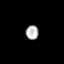
Tissue: prostate
Cell type: T cells
Senescence score: 0.764
Nuclear area (px): 177
Mean DAPI intensity: 180.271